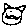
Label: cat